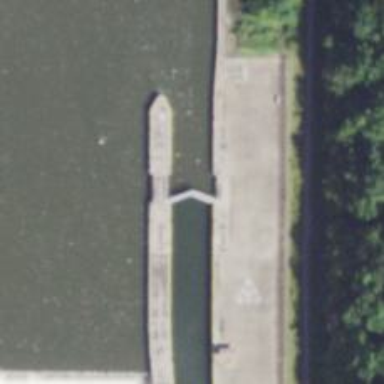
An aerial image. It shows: Lock gate on waterway.